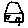
Label: house